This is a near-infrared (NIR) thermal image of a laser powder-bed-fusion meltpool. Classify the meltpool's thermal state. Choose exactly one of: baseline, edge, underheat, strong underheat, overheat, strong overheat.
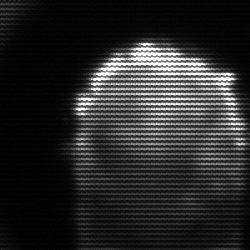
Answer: baseline